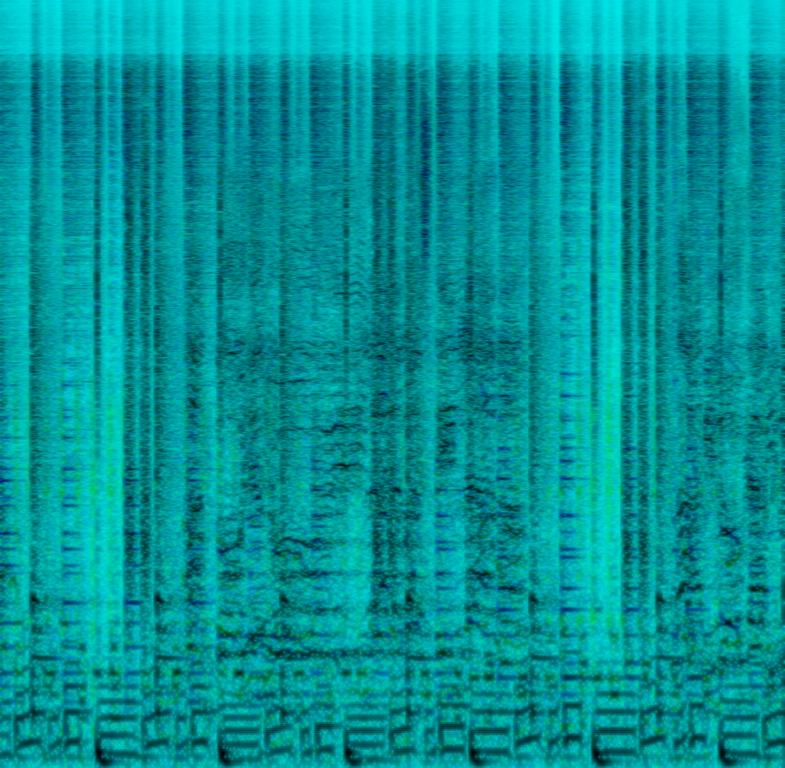
The Reggae song features harmonizing male vocals singing over wooden percussion, punchy snare and kick hits, claps, groovy bass, offbeat piano chords, followed by flat male vocals. It sounds energetic, happy, fun, groovy and funky.